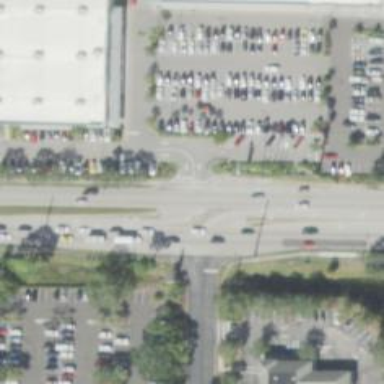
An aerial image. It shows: Secondary link road.